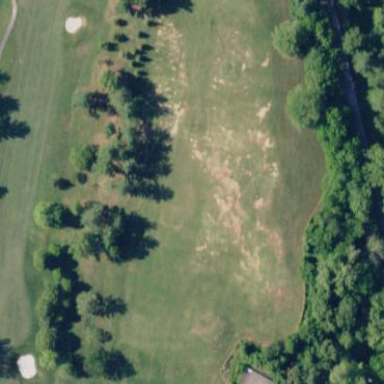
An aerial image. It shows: Driving range for golf on grass.